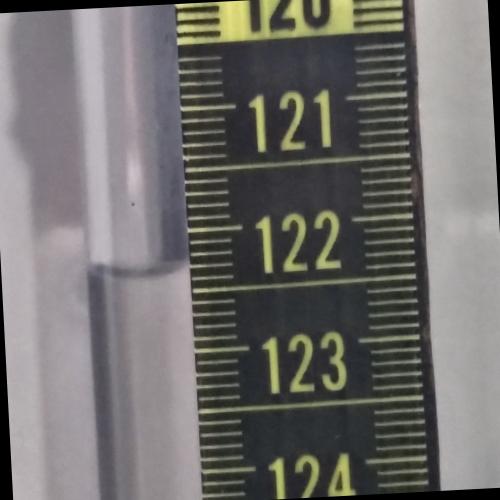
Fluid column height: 122.3 cm